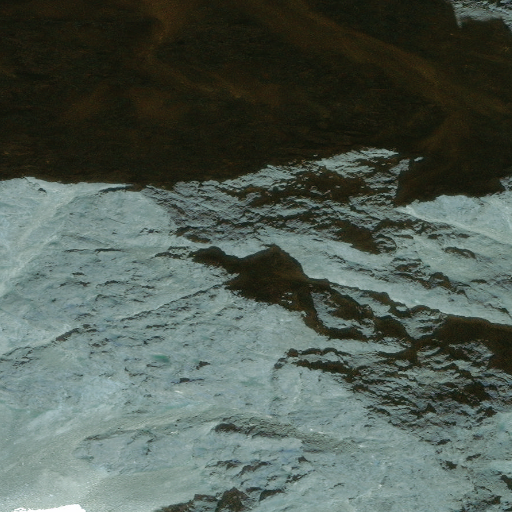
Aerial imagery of ridge(s) in Alaska named Back Range containing only unknown